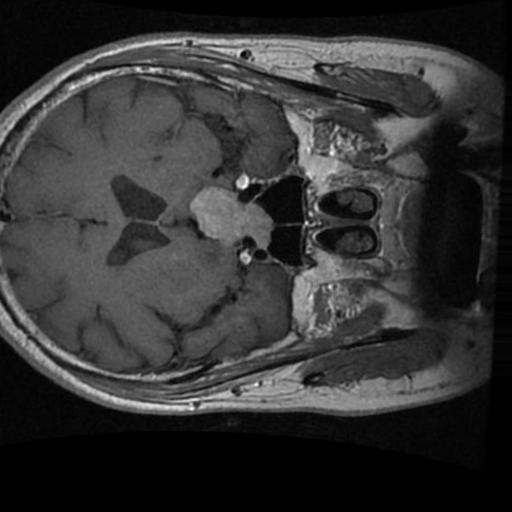
Label: brain_tumor